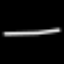
Label: line